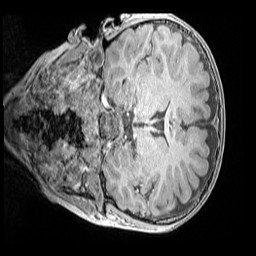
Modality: MP2RAGE
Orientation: coronal
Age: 9
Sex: male
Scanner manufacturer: siemens
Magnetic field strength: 3 T
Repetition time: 4 s
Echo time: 0.00299 s